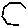
Label: hexagon